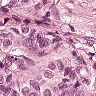
Metastatic tissue present: yes